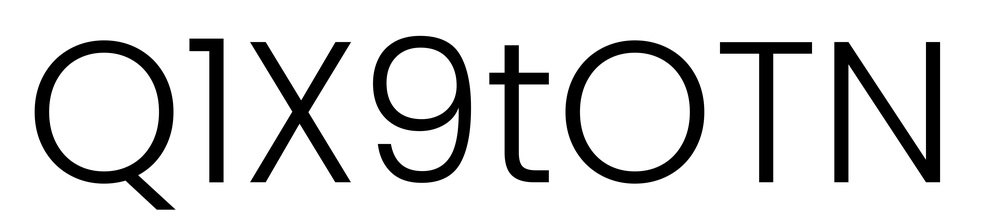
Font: Poppins-Light